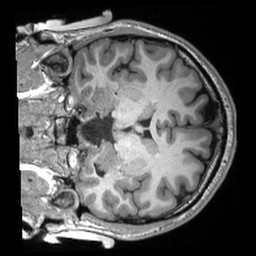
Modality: T1w
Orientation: coronal
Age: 27
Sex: male
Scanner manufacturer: siemens
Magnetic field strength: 3 T
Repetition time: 2.3 s
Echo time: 0.00308 s